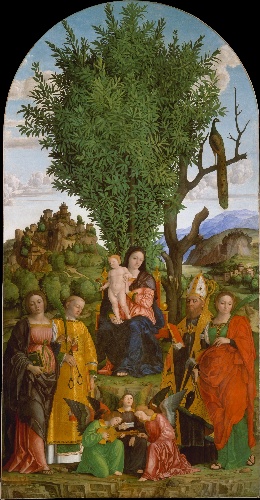
Title: Madonna and Child with Saints
Artist: Girolamo dai Libri
Artist bio: Italian, Verona 1474–1555 Verona
Date: ca. 1520
Object type: Painting, altarpiece
Classification: Paintings
Medium: Tempera and oil on canvas
Dimensions: Arched top, 157 x 81 1/2 in. (398.8 x 207 cm)
Department: European Paintings
Credit line: Fletcher Fund, 1920
Accession year: 1920
Repository: Metropolitan Museum of Art, New York, NY
Tags: Men|Women|Madonna and Child|Saints|Peacocks|Angels